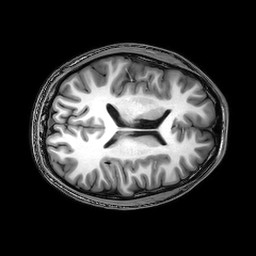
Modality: T1w
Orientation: axial
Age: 22
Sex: male
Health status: healthy
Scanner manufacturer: philips
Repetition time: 0.00818 s
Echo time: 0.00375 s